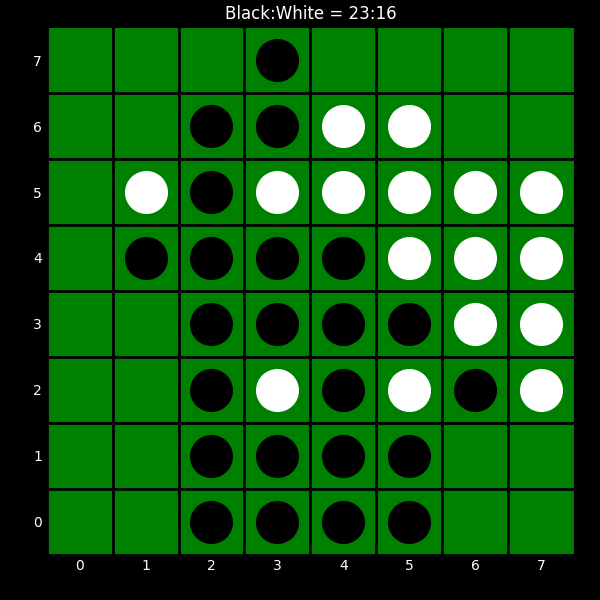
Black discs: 23
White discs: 16